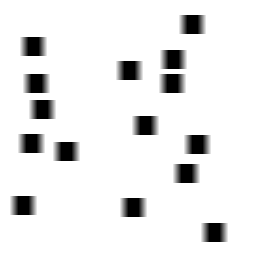
Squares: 15
Triangles: 0
Stars: 0
Total shapes: 15